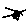
Label: moon